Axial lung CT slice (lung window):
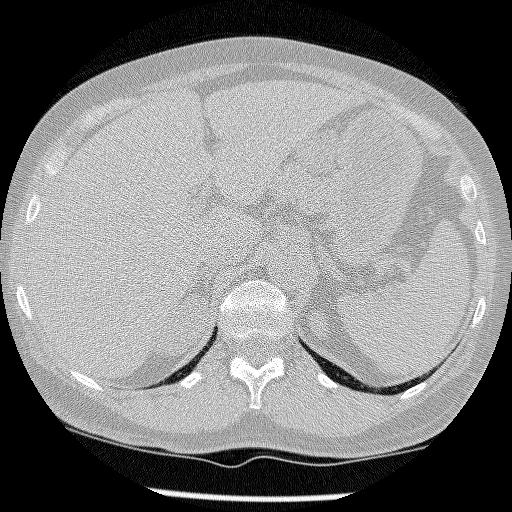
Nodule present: no